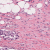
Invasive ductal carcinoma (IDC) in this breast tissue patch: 1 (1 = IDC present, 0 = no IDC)